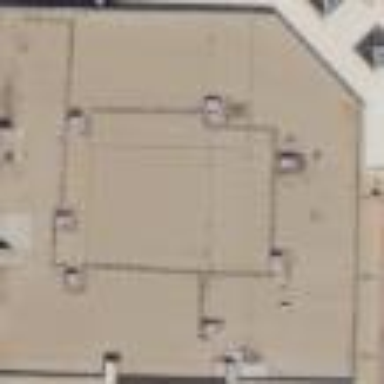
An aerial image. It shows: Part of building.